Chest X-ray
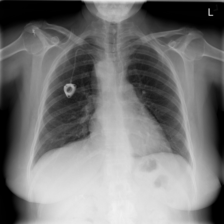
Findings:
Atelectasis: negative
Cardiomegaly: negative
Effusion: negative
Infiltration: negative
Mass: negative
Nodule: negative
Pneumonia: negative
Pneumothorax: negative
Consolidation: negative
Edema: negative
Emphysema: negative
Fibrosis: negative
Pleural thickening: negative
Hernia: negative